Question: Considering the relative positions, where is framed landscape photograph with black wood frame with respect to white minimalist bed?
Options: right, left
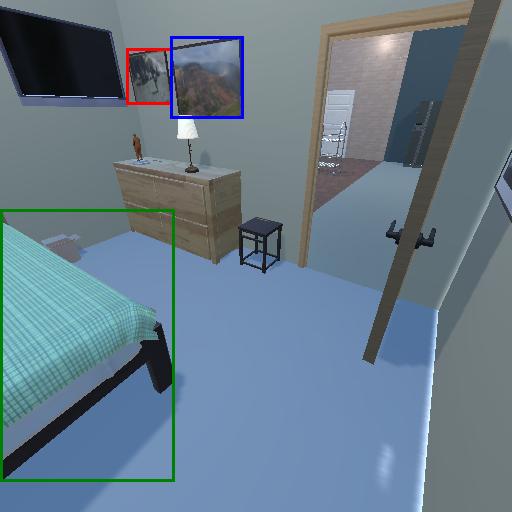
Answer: right